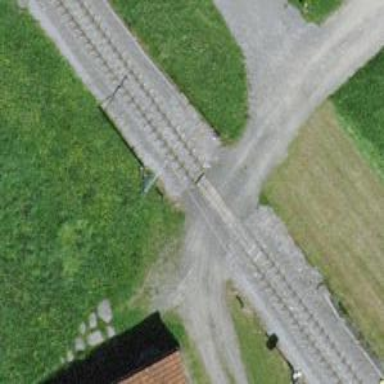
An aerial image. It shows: Level crossing with double half barrier.